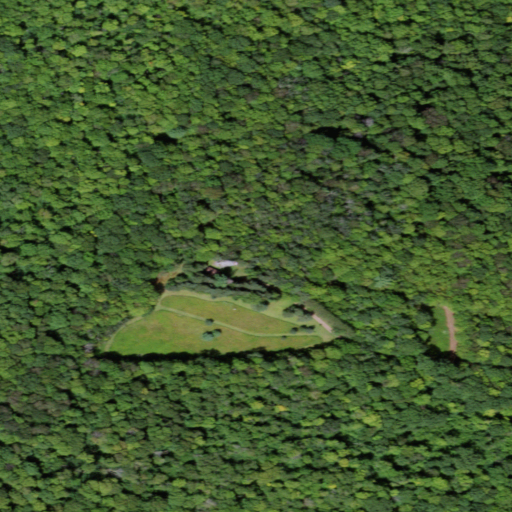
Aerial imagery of mountain in New York named Page Pond Hill containing deciduous forest, mixed forest, and open development